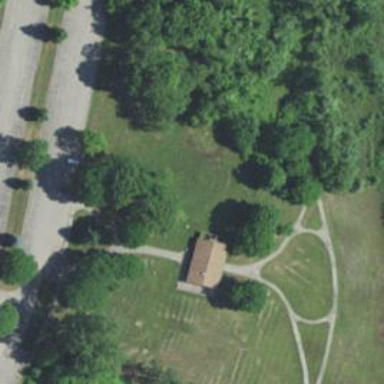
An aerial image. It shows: Disc golf tee.